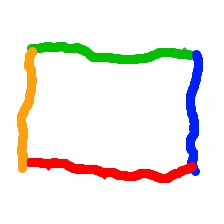
Shape: rectangle